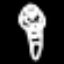
Label: diamond